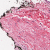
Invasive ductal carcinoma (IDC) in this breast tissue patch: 0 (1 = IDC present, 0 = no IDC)